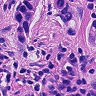
Metastatic tissue present: yes